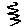
Label: zigzag